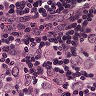
Metastatic tissue present: yes